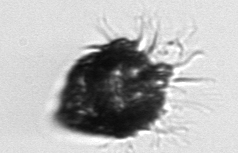
Label: Tintinnopsis